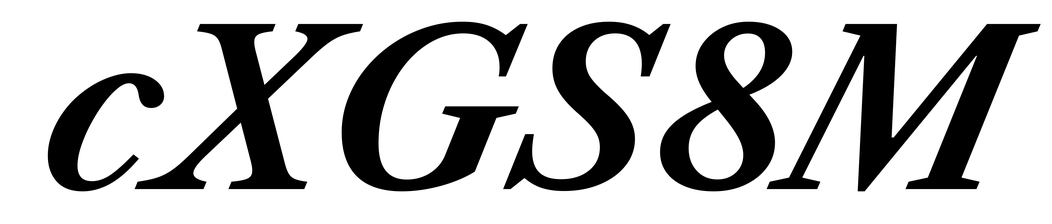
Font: LibreCaslonText-Italic_Bold_Italic